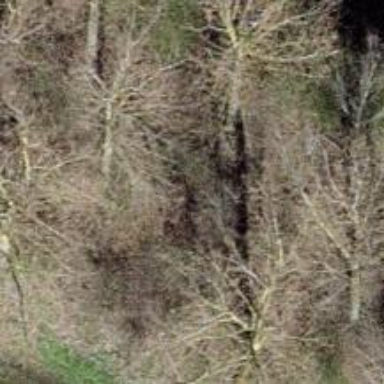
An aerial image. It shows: Row of trees in natural setting.